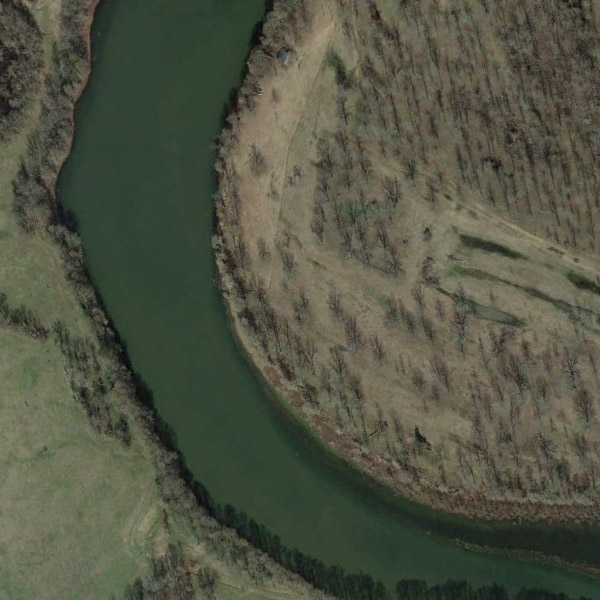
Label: River